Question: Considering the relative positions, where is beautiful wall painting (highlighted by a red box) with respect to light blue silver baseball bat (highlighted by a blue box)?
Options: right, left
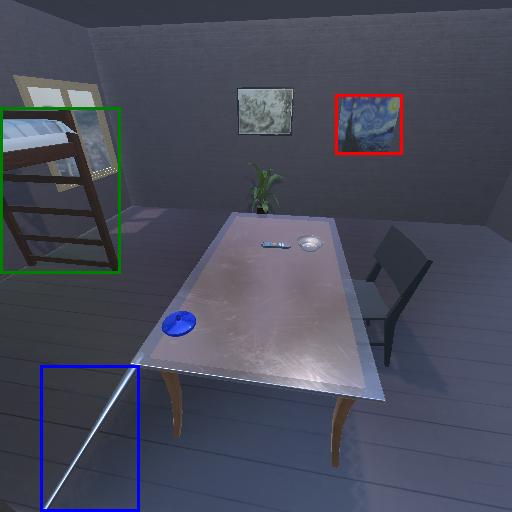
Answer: right